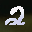
Label: 2